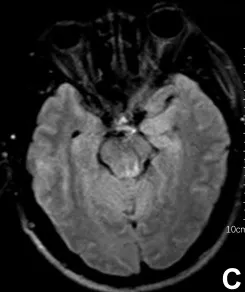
Brain MRI series of the patient. A corresponding fluid-attenuated inversion recovery (FLAIR) sequence shows extensive hyperintense signals in the cerebral cortex and bilateral hippocampus.
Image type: radiology (mri)